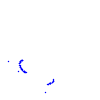
Particle: kaon